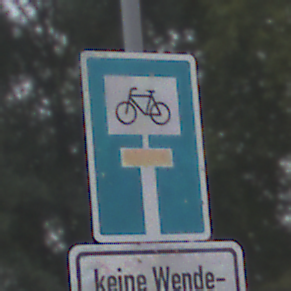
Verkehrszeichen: SackgasseRadverkehrDurchlaessig
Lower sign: HinweisGeaenderteVorfahrtVerkehrsfuehrungVerkehrsregelung3
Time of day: Midday
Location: Outdoor (Suburban)
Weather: Overcast
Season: NotSpecified
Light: Natural